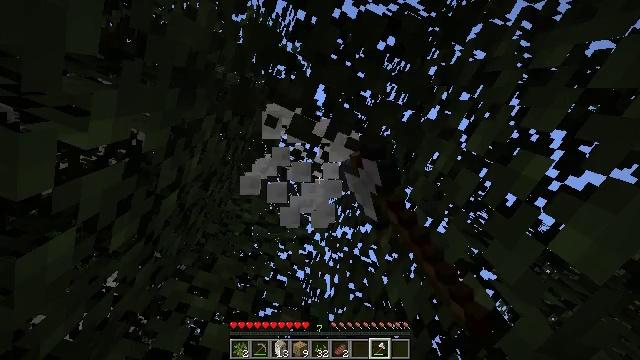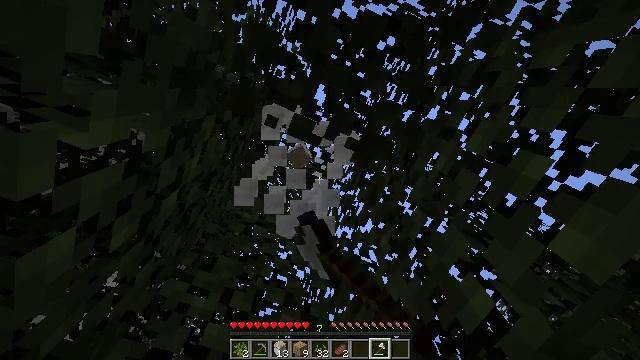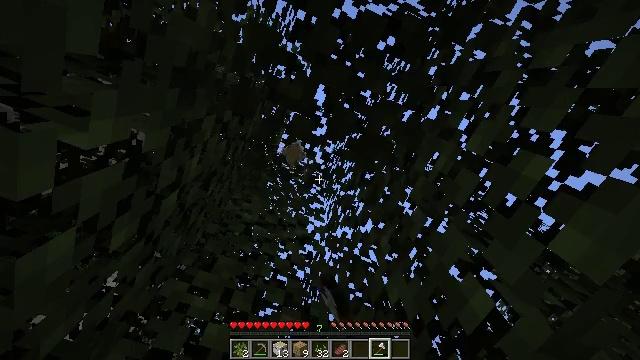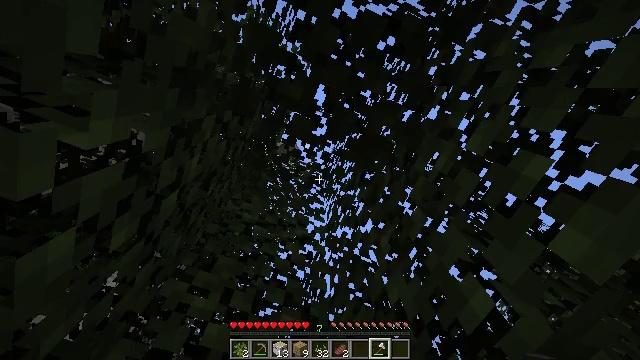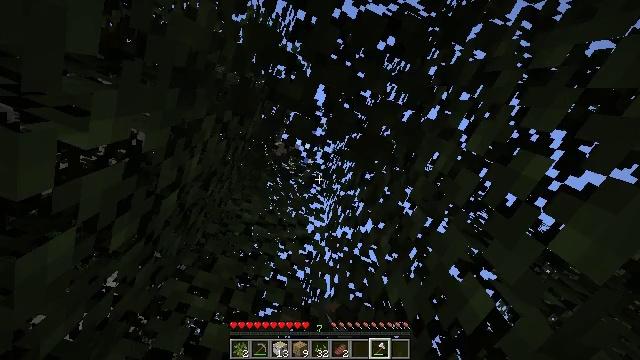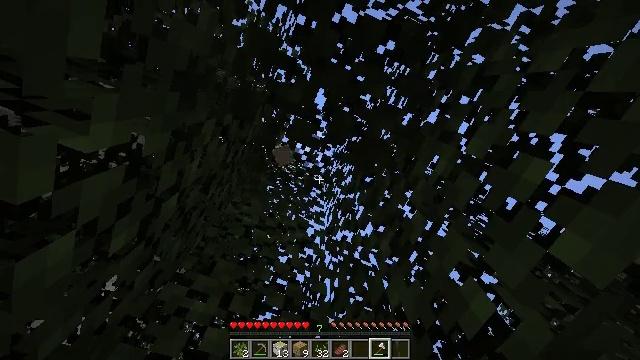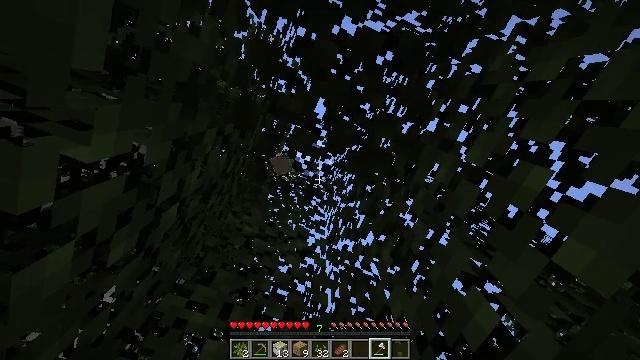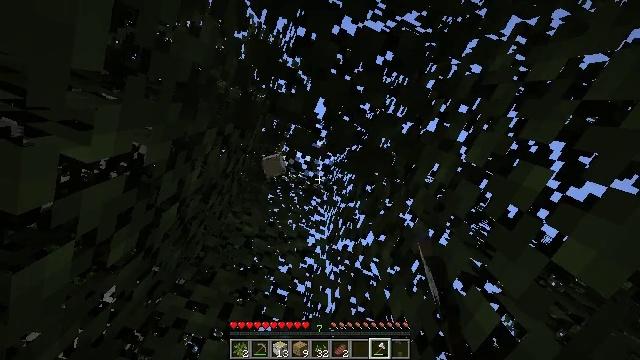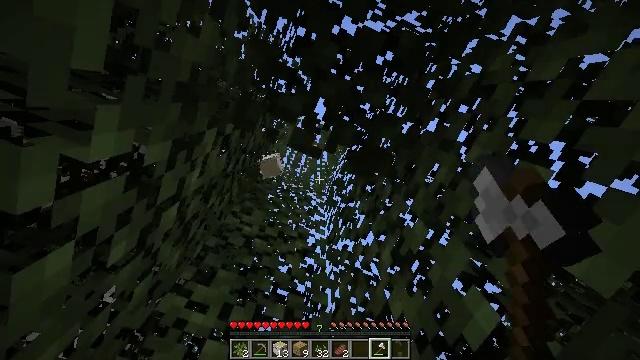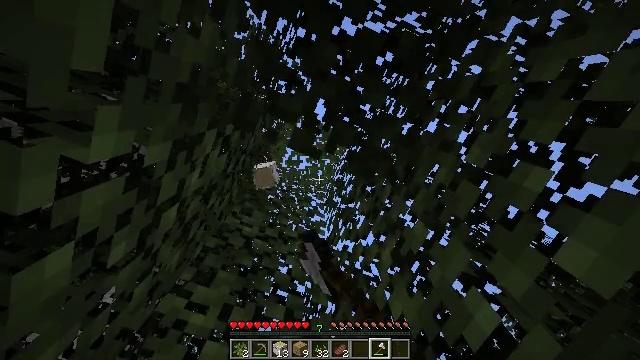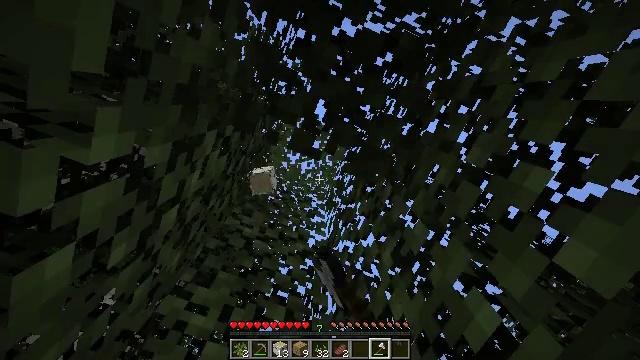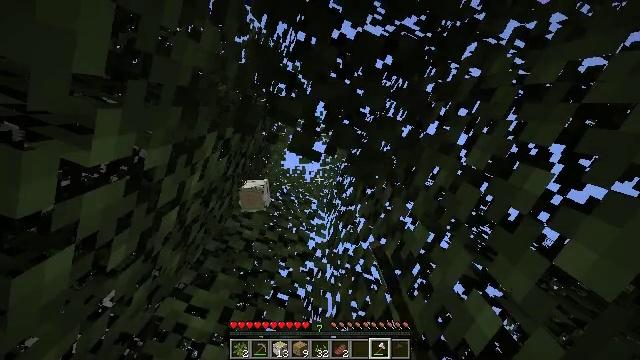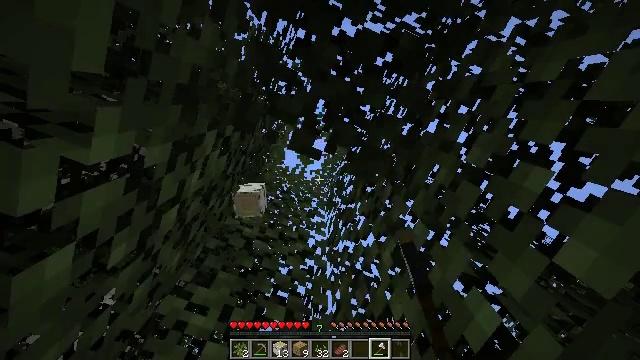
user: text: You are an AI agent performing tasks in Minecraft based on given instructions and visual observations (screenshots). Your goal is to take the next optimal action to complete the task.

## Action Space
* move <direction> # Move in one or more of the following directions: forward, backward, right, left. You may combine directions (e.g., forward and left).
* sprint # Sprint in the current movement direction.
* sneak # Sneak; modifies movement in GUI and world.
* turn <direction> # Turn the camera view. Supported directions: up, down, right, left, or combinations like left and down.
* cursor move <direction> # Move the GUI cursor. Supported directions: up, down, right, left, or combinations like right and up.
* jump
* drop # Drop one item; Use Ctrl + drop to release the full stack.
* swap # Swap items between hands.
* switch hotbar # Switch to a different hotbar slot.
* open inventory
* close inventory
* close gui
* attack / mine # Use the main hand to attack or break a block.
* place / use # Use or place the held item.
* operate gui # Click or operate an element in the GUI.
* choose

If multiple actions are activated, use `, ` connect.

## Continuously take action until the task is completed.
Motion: motion action
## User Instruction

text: Break the birch leaves block.
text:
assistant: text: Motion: attack / mine
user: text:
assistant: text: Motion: attack / mine
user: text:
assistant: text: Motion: attack / mine
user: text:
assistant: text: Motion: attack / mine
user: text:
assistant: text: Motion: attack / mine
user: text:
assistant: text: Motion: turn up, attack / mine
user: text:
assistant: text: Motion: attack / mine
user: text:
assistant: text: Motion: attack / mine
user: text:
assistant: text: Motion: attack / mine
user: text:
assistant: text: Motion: no_op
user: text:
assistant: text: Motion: no_op
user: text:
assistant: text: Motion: no_op
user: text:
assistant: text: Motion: no_op